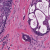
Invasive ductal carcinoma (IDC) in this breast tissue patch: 0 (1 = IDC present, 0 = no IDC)